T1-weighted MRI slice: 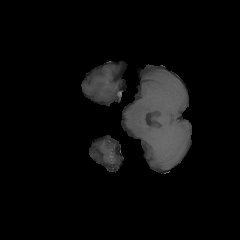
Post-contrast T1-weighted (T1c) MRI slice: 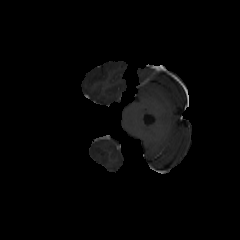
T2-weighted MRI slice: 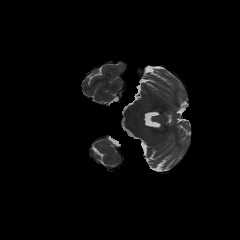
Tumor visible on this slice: no